Field crop: maize
Growth stage: 1
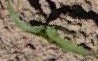
Species: maize